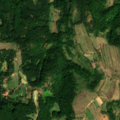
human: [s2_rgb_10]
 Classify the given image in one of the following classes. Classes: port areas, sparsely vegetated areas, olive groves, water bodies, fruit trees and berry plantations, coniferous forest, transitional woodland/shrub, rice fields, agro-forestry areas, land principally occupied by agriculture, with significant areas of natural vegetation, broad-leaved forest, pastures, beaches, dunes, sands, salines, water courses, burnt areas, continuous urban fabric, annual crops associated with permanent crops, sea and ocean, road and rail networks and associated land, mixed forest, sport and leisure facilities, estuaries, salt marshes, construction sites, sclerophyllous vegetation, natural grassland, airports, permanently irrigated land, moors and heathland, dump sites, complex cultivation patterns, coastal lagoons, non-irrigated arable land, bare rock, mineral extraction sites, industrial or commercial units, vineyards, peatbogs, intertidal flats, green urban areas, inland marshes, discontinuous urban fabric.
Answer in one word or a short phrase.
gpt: land principally occupied by agriculture, with significant areas of natural vegetation, broad-leaved forest, transitional woodland/shrub